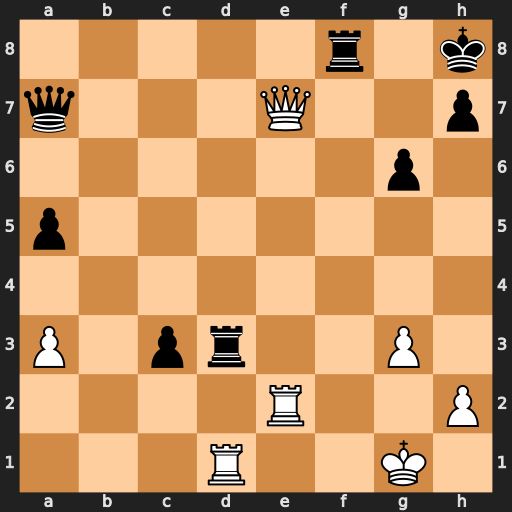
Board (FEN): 5r1k/q3Q2p/6p1/p7/8/P1pr2P1/4R2P/3R2K1
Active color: w
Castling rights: -
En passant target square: -
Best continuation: Qxa7 Rxd1+ Kg2